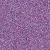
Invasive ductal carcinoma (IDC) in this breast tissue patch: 1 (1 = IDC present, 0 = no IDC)